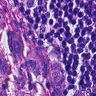
Metastatic tissue present: yes